Question: From <URL>:
> In some cases, you may have one APK to support both a phone and a
tablet. Suppose on a phone you have a 'ListFragment' that shows a list
of contacts in Activity A, and then a 'Details' fragment that opens in
a new 'Activity', Activity B, when the user selects a contact.Now on a tablet, we can take advantage of extra real estate by
combining the two 'Fragment's into a single, multi-pane 'Activity',
Activity A.
Consider the application on the phone, again. In Activity A, the options menu might provide a "select all" or "sync contacts" action. Long pressing the items in the list may provide options like "Edit" or "Delete". In Activity B, the options menu can provide actions like "Edit", "Delete", or "Favorite" as well.
How do we consolidate those options on a tablet, however? Do we just consolidate all the options menu items together into one giant menu (1) ? Or do we just discard the Activity B menu and let the user rely on long-tapping the items on the left (2)? One other option is to modify the details fragment to add some of the actions to the details fragment itself (3).
According to the Android Design website, the Contacts app seems to use a combination of 1 and 3. Take a look at <URL>
So is there a recommended approach, or is it up to the developer?
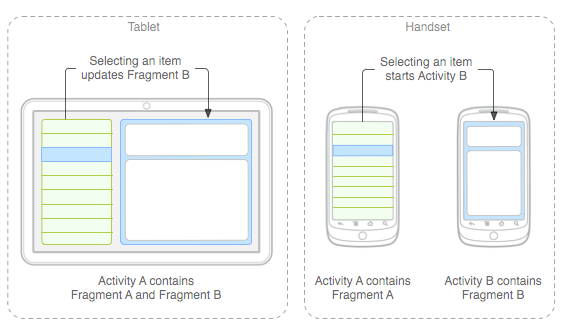
Answer: They can all go in the options menu (or, better yet, action bar), assuming that there will always be at least one item selected in the list in Fragment A. If there are scenarios where Fragment A's list is empty or has no selection, then the story gets a bit more complicated, as B's action bar items all presume the existence of a selection. Ideally, you would not load Fragment B into the activity until there is a selection, in which case Fragment B's action bar items would not appear until they are valid.
That being said, having slightly different layouts for Fragment B (your option #3) is also reasonable. I am skeptical that it was worth it for the "favorite" star toggle, but, then again, they didn't ask me... :-)
The one that I definitely disagree with is your option #2. How much you use options #1 or #3 (or a blend) is really up to you.